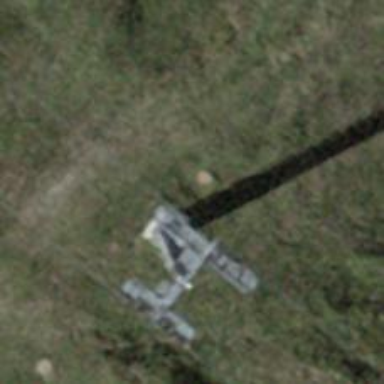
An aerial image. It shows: Pylon used for aerialway.